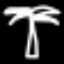
Label: palm tree